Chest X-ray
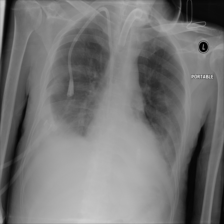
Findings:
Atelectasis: negative
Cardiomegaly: negative
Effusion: positive
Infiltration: negative
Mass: negative
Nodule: negative
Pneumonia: negative
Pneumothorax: negative
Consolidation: negative
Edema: positive
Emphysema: negative
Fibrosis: negative
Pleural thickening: negative
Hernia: negative